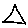
Label: triangle